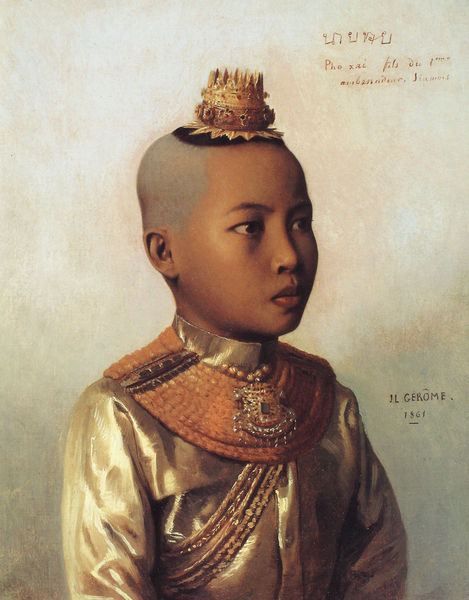
Titel: Pho Xai
Künstler: Jean-Léon Gérôme
Institution: Toronto, Mr. und Mrs. Tanenbaum
Schlagwörter: mann, mund, nase, ohr, blick, kragen, mensch, portrait, gewand, gold, kind, brosche, krone, perlen, seide, kaiser, könig, glatze, junge, halsschmuck, fotografie, knabe, asien, uniform, asiatisch, koloriert, orden, tracht, halbprofil, rasiert, prinz, krage, regent, kolorierung, fotograf, rasur, thailand, gerôme